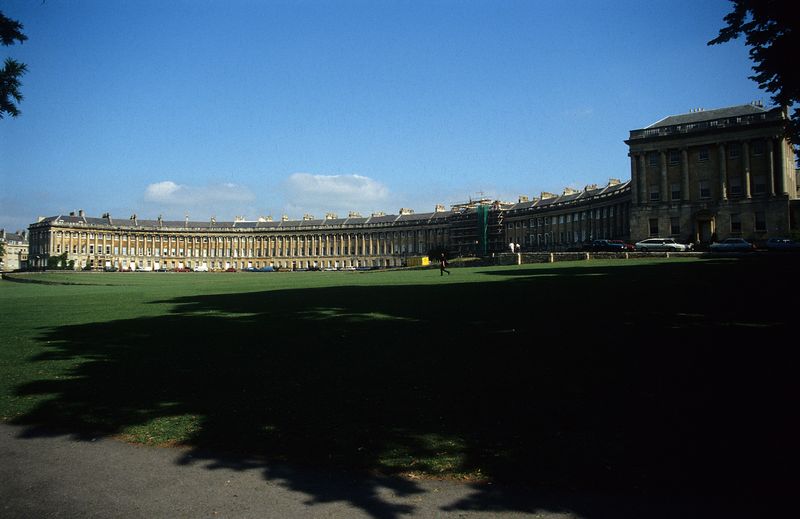
Titel: Gesamtansicht
Künstler: John d.J. Wood
Standort: Bath
Institution: Royal Crescent
Schlagwörter: baum, blau, dunkel, flügel, himmel, mann, schatten, weiß, wolken, bäume, gelb, grün, landschaft, menschen, ocker, stadt, braun, fenster, frankreich, fussgänger, geschwungen, grau, hell, licht, paris, schwarz, strasse, säule, säulen, vordergrund, anlage, dach, gebäude, gras, haus, park, rasen, rot, schloss, weg, wiese, wolke, beige, architektur, barock, mensch, sockel, stein, weit, flach, gehen, pfad, sonne, figur, klassizismus, personen, england, front, kontrast, anhöhe, kamin, kamine, kreis, rund, schornstein, garten, aussicht, sommer, ansicht, bogen, fassade, zwei, abhang, nachmittag, sonnenlicht, giebel, mauer, schornsteine, allee, farbe, platz, auto, wetter, essen, wohnung, symmetrie, gestell, frühling, foto, fotografie, segment, eingang, gerüst, passant, münchen, palast, fern, gauben, symmetrisch, sichel, gross, asphalt, gebogen, arkaden, photo, reihung, halbkreis, halbrund, leben, real, residenz, profan, bürgerlich, steigung, siedlung, auffahrt, geschosse, porticus, museum, rampe, schaten, konkav, konvex, postkarte, london, louvre, fotographie, stockwerke, gehäuse, aufnahme, bau, autos, landsitz, wahnsinn, gallerie, wohnungen, baustelle, wilhelm, kollonaden, profanbau, parkplatz, versaille, rundbau, hufeisen, umbau, karlsruhe, verwaltung, trakt, heinrich, kassel, potsdam, universität, planung, wohnungsbau, parken, circus, gartenseite, architekturfotografie, renovierung, teer, siedlungsbau, haeuser, limousine, englischer rasen, farbfotografie, grossbritanien, versaile, sanssouci, gigantisch, ausgreifend, raden, crescent, breit gelagert, däcker, fenstereihe, house, klasss, lebensqualität, lufgl, photographiee, schornsterin, wilhelmshöhe, haeser, groesse, scchloss